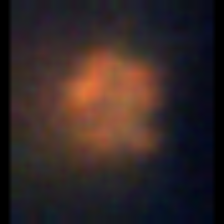
Taxon: Unknown_detritus
Group: Unknown